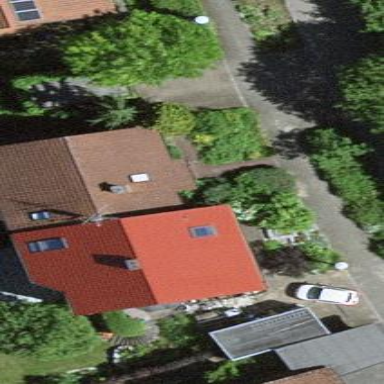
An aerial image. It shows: Simple house.